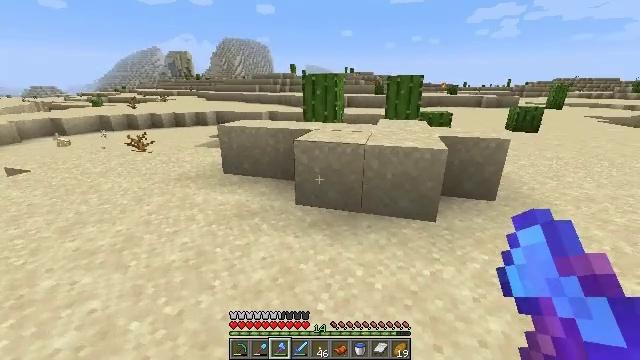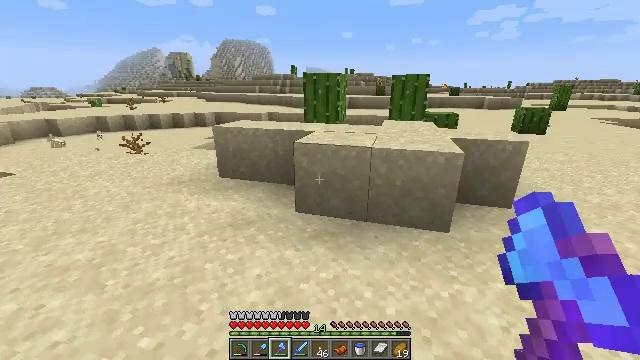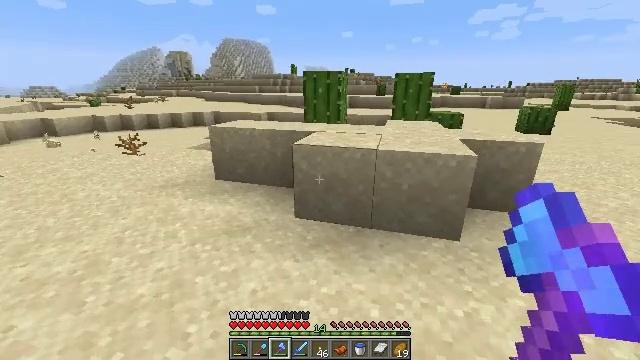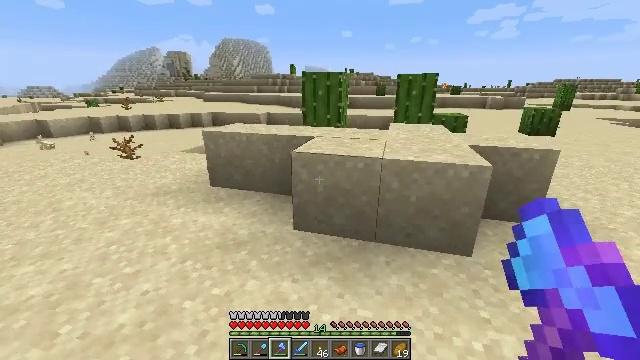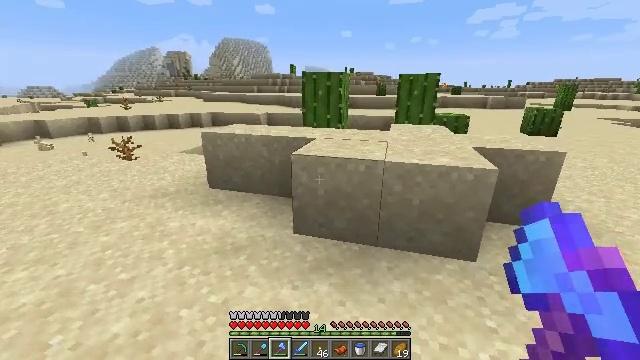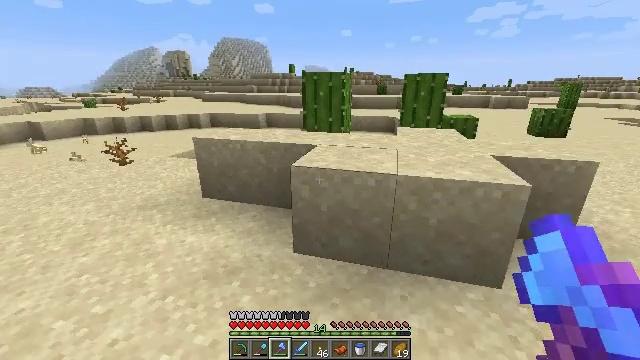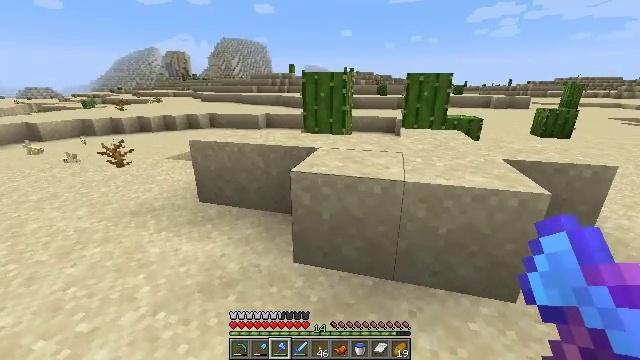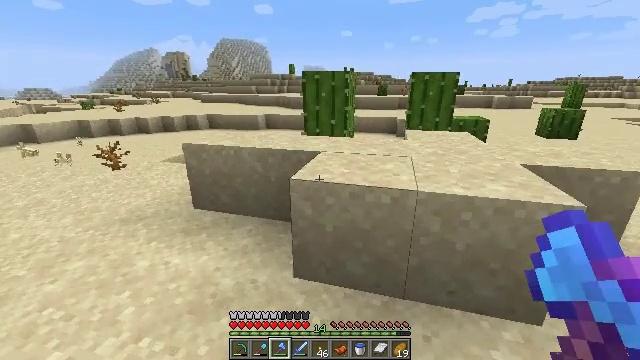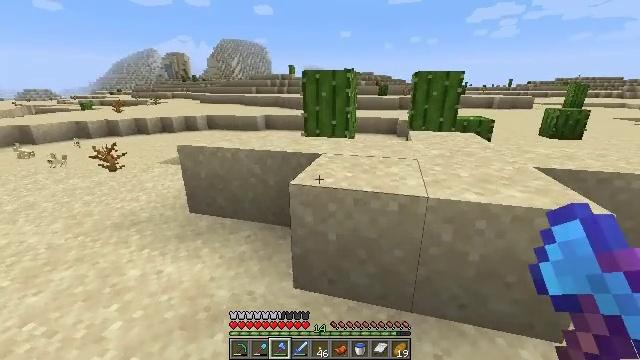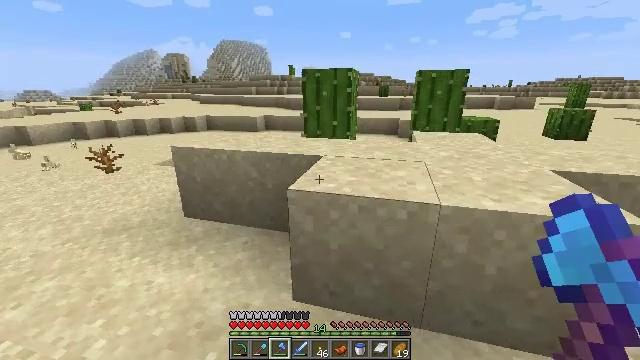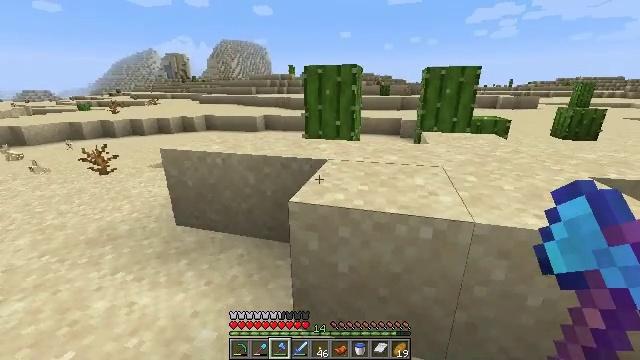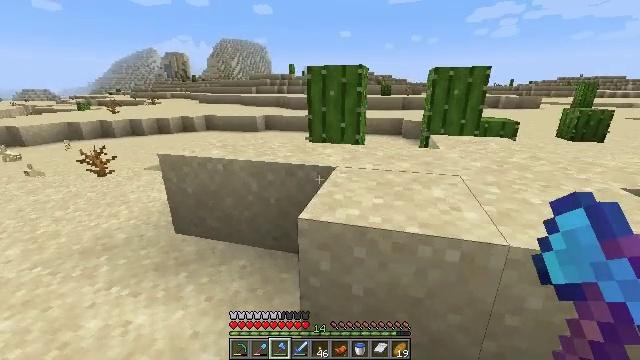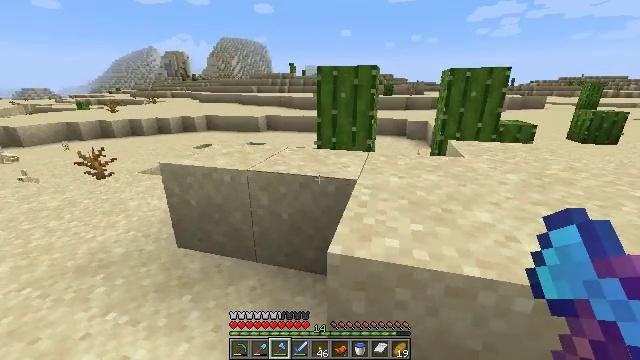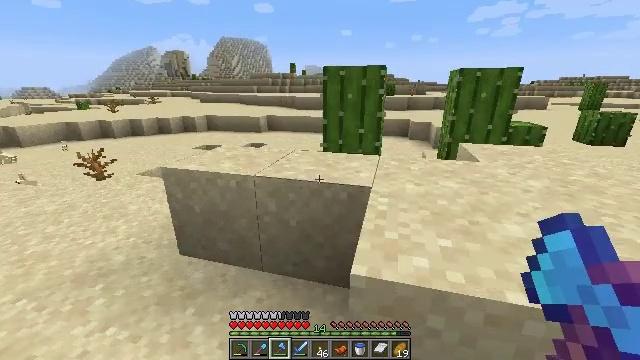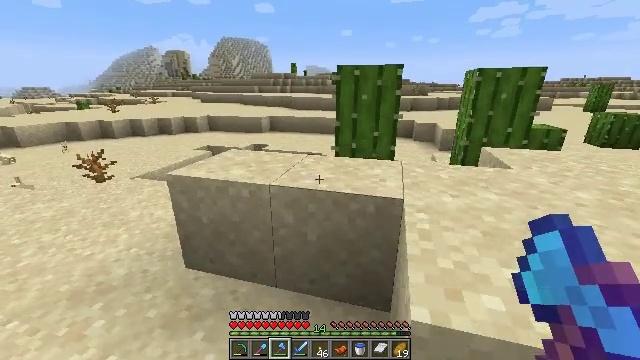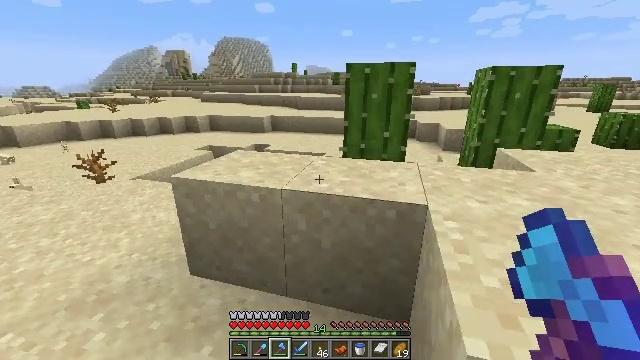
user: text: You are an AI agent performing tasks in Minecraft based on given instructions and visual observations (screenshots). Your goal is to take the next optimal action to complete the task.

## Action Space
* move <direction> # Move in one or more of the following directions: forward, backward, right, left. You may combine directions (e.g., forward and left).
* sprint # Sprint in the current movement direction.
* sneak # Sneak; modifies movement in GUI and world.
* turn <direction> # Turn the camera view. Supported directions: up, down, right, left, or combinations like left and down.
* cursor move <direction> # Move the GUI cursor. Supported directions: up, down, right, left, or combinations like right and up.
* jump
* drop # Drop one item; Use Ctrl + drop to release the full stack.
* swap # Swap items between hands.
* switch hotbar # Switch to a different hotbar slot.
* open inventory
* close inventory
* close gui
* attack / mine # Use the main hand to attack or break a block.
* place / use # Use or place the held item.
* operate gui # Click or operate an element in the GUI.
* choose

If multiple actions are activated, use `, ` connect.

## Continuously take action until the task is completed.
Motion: motion action
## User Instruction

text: Break the cactus block.
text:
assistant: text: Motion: move forward
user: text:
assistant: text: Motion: move forward
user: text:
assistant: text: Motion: move forward
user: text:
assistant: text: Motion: move forward
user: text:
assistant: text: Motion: move forward
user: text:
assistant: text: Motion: move forward
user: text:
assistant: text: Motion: move forward
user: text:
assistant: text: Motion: move forward
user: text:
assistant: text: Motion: move forward
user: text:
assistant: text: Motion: move forward and move left
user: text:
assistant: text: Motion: move forward and move left
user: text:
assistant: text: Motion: move forward and move left
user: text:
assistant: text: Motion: move forward and move left
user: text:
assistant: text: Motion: move forward and move left
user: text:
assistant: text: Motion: move forward and move left
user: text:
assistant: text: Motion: move forward and move left
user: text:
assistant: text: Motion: move forward and move left
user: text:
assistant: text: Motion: move forward and move left, turn down
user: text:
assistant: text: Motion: move forward and move left, turn right
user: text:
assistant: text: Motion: move forward and move left
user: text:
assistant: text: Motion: move forward and move left
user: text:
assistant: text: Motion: move forward and move left
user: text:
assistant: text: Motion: move forward and move left
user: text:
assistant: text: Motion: move forward and move left
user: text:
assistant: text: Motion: move forward and move left
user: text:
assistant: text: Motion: move forward and move left, turn right
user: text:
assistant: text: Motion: move forward and move left, turn right
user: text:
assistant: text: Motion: move forward and move left, turn right
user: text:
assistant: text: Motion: move forward and move left, turn right
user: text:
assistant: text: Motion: move forward and move left, turn right